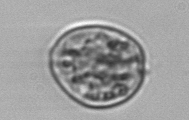
Label: Prorocentrum